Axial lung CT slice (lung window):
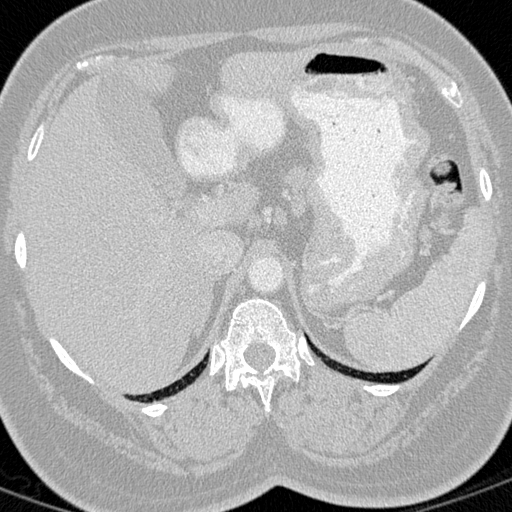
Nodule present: no